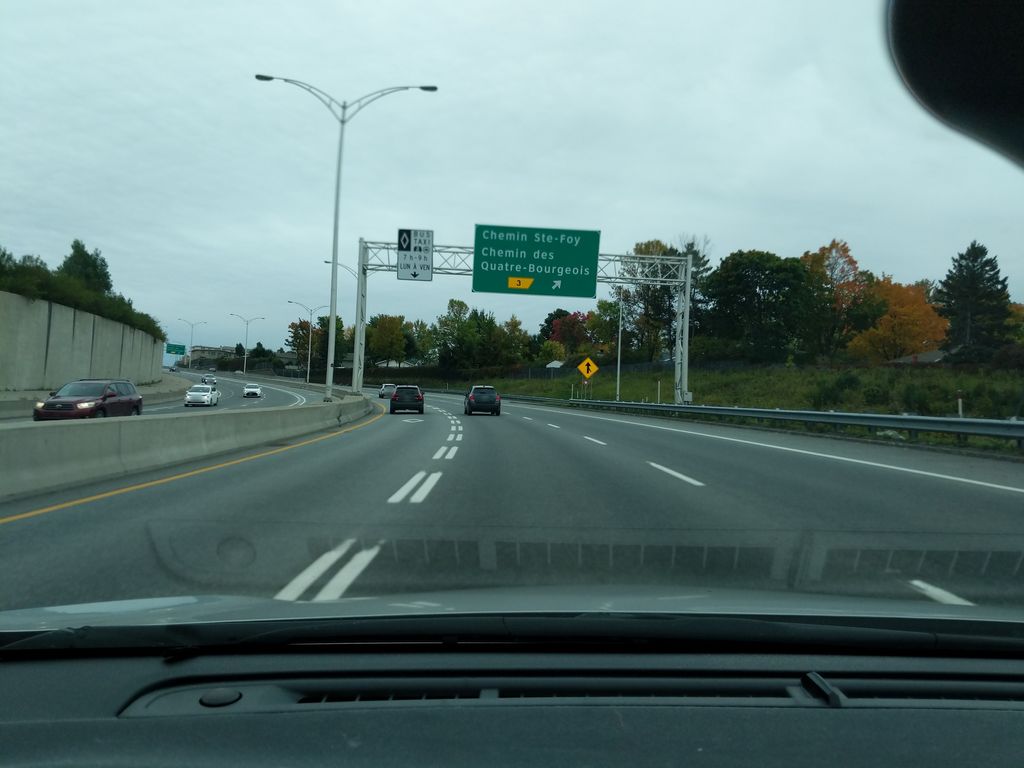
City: quebec_city